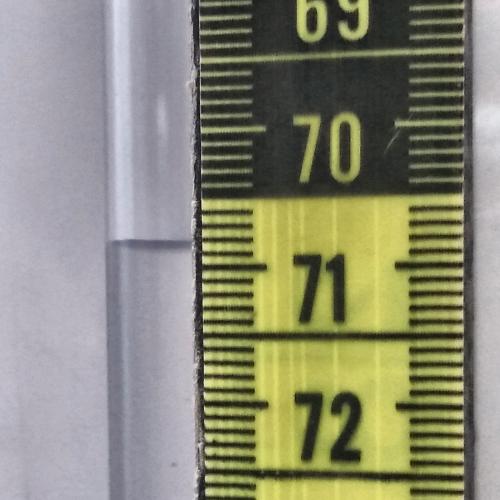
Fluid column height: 70.8 cm